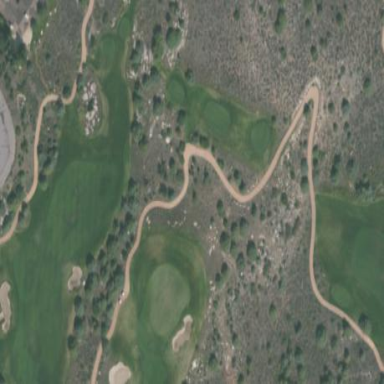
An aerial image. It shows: Rough grassy area used for golf.